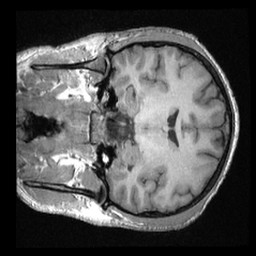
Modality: T1w
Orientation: coronal
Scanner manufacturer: ge
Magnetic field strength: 3 T
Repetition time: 0.007064 s
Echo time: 0.002612 s